Question: I am searching a SQL Server database using a stored procedure. I have it working perfectly displaying in a repeater for the text box which searches for the name of house. In the code you can see it looks for one stored procedure to do the search. Can anyone help on how to combine the two stored procedures into one? They both work individually but I need to get the one stored procedure to be capable of doing both searches. The dropdown list labelled 'townland' is separate.

Code:
'''
public void DisplaySearchResults(string strSearch)
{
// Display search results in repeater
SqlCommand cmd = new SqlCommand("spiSearchByString", new SqlConnection("Data Source=MAYDDD;Initial Catalog=HOB;Persist Security Info=True;User ID=ID; Password=password"));
cmd.CommandType = CommandType.StoredProcedure;
cmd.Parameters.AddWithValue("@SearchString", strSearch);
cmd.Connection.Open();
rptDataSearch.DataSource = cmd.ExecuteReader();
rptDataSearch.DataBind();
}
'''
Stored procedure for searching the name:
'''
CREATE PROCEDURE dbo.spiSearchByString
@SearchString varchar(50)
AS
SELECT
Houses.Name, Houses.Id, Houses.Townland,
Houses.Near, Houses.Status, Houses.Built, Houses.Image
FROM
Houses
WHERE
(Houses.Name LIKE '%' + @SearchString + '%' OR
Houses.Id LIKE '%' + @SearchString + '%')
ORDER BY
Houses.Name
RETURN
'''
Stored procedure for searching the near:
'''
CREATE PROCEDURE dbo.NearSearch
@SearchString varchar(50)
AS
SELECT
Houses.Name, Houses.Id, Houses.Townland, Houses.Near,
Houses.Status, Houses.Built, Houses.Image
FROM
Houses
WHERE
(Houses.Near LIKE '%' + @SearchString + '%'
OR Houses.Id LIKE '%' + @SearchString + '%')
ORDER BY
Houses.Name
RETURN
'''
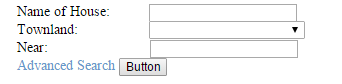
Answer: You can have one proc that does both with the following procedure. It takes in both parameters and based upon which one is NULL. Returns the relevant data. It also allows for both to be specified as well and for the data to be filtered by both 'Name' and 'Near'.
'''
CREATE PROCEDURE dbo.CombinedSearch
(
@HouseNearSearch VARCHAR(50) = NULL,
@HouseNameSearch VARCHAR(50) = NULL
)
AS
SELECT
Houses.Name
,Houses.Id
,Houses.Townland
,Houses.Near
,Houses.Status
,Houses.Built
,Houses.IMAGE
FROM Houses
WHERE (@HouseNear IS NULL OR (Houses.Near LIKE '%' + @HouseNearSearch + '%' OR Houses.Id LIKE '%' + @HouseNearSearch + '%'))
OR (@HouseName IS NULL OR (Houses.Name LIKE '%' + @HouseNameSearch + '%' OR Houses.Id LIKE '%' + @HouseNameSearch + '%'))
ORDER BY Houses.Name
RETURN
'''
Your code will need updating to identify which parameter to assign the search string to.